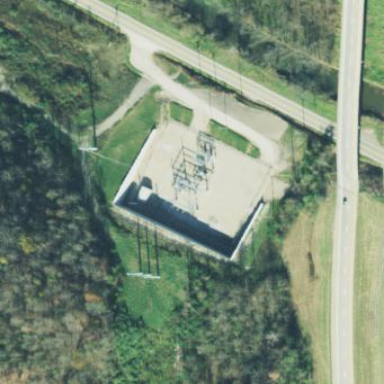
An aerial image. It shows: Power substation.